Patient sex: F
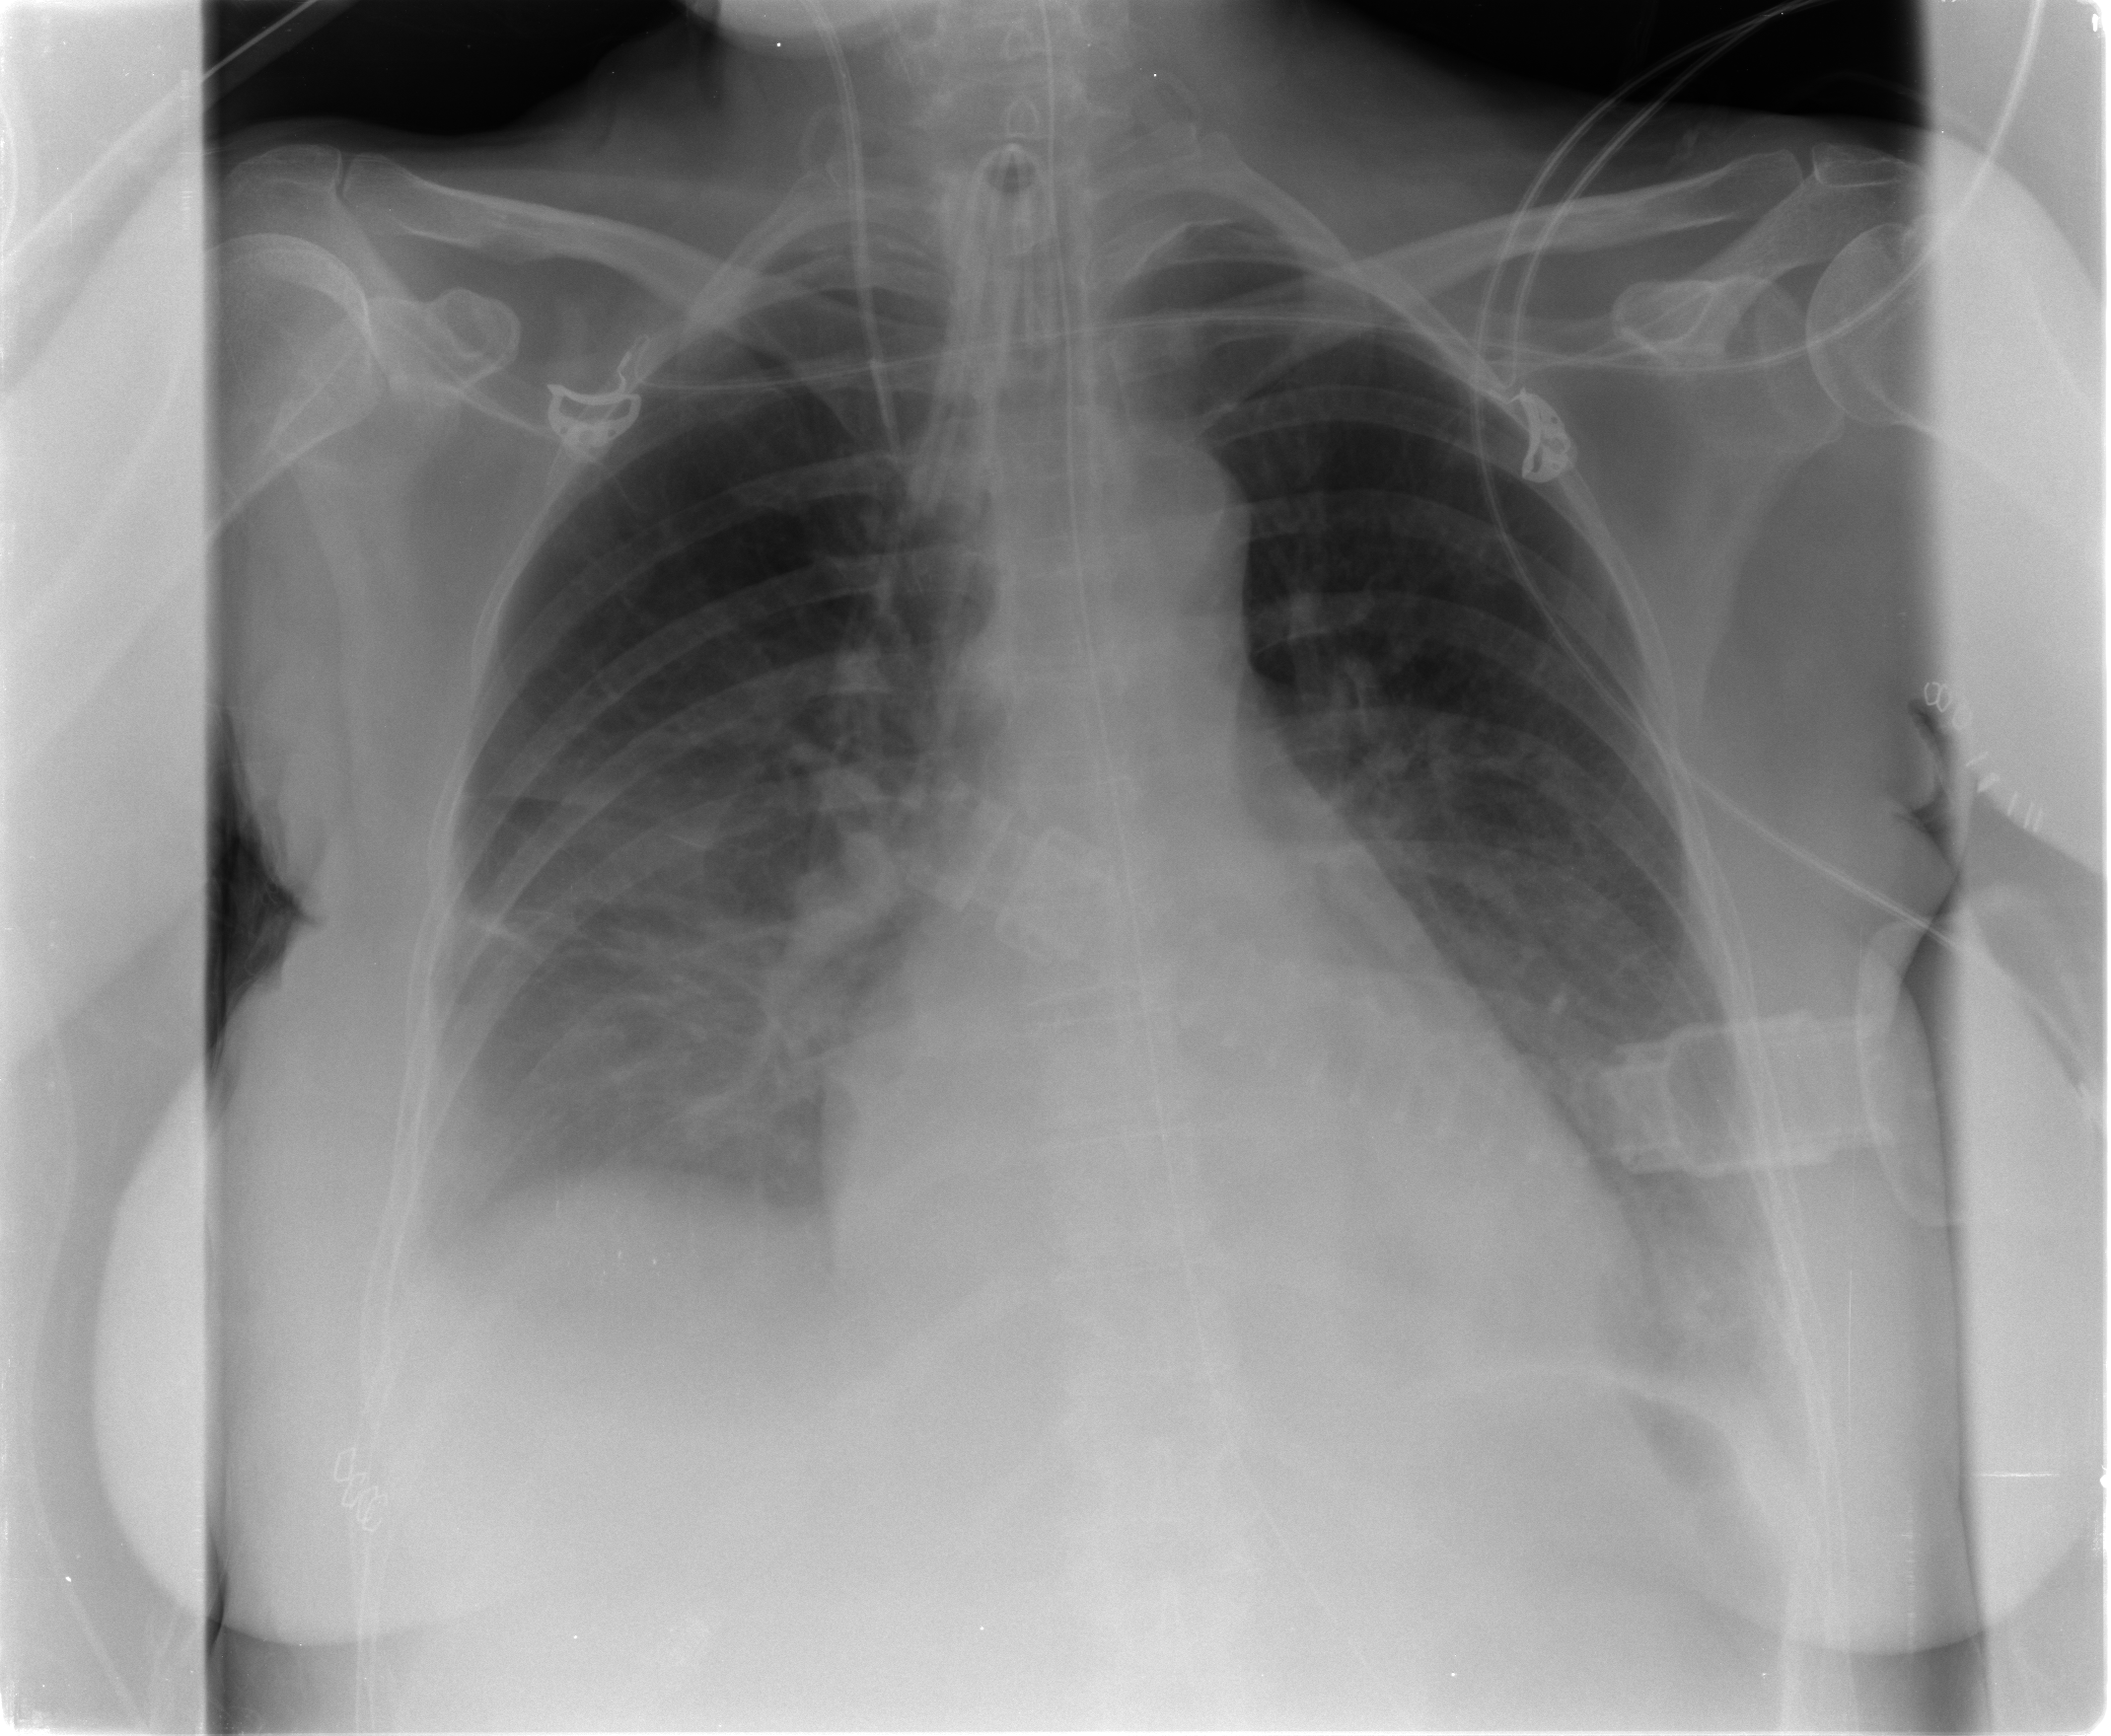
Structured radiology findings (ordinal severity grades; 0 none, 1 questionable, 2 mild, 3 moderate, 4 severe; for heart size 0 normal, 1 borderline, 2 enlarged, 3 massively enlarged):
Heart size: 0
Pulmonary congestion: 0
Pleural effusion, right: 2
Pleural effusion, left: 2
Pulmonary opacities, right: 3
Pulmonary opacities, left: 2
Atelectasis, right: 2
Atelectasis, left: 2